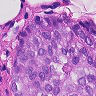
Metastatic tissue present: yes